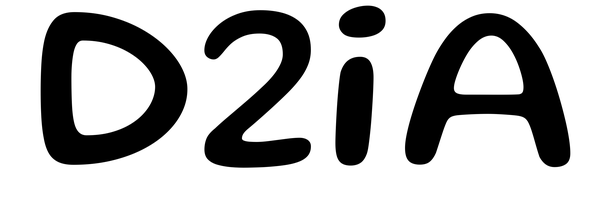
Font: Gluten_Regular